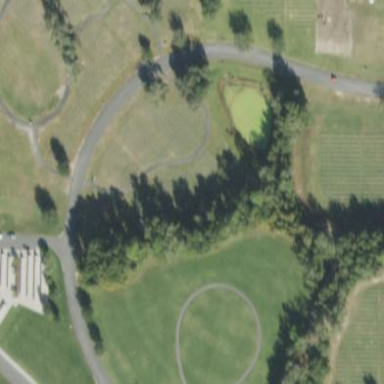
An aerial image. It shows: Sector in the cemetery.